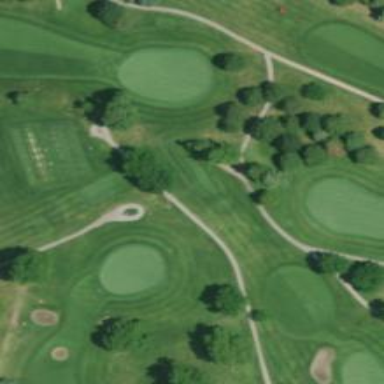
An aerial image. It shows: Grassy area designated as golf tee.